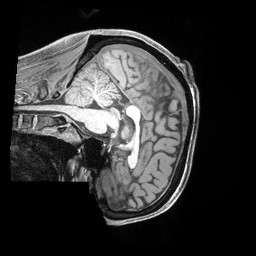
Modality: T1w
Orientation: sagittal
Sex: male
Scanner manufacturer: siemens
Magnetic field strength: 3 T
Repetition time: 2.4 s
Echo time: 0.00222 s